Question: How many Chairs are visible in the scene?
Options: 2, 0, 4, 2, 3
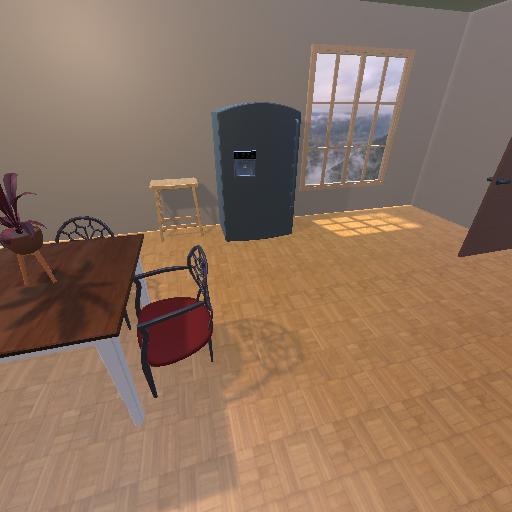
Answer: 2